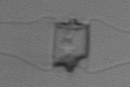
Label: Chaetoceros_didymus